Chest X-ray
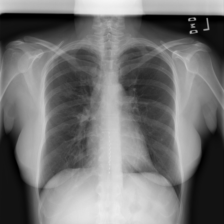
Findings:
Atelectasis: positive
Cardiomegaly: negative
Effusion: negative
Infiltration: negative
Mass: negative
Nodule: positive
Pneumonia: negative
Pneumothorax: negative
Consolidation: negative
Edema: negative
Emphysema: negative
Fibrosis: negative
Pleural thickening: negative
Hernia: negative